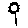
Label: flower